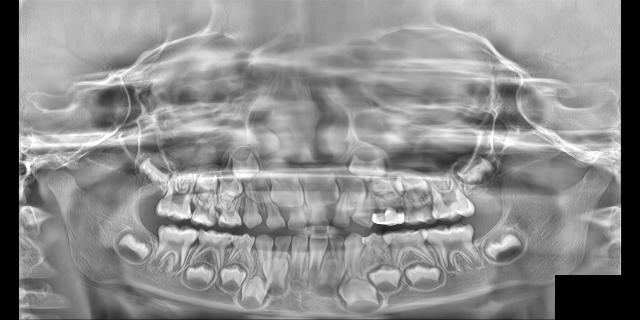
child